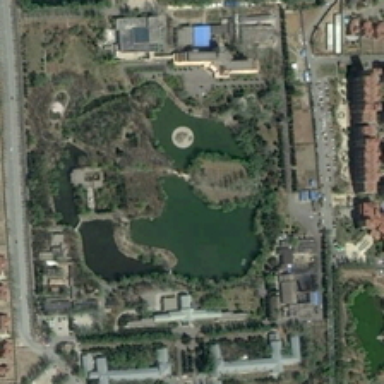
The lake with bylands is surrounded by roads a parking lot  and rows of houses .